Interaction volume radius: 10 \u00c5
Interaction volume height: 10 \u00c5
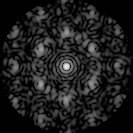
Disorder parameter: 0.5899